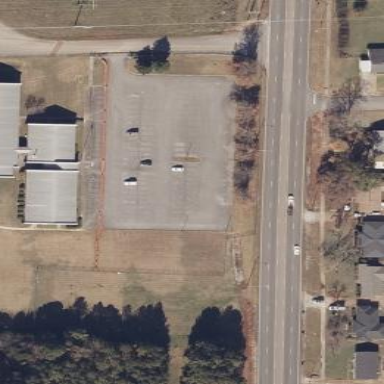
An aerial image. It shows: Parking area.